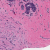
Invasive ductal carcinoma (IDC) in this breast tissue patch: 0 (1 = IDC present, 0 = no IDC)